Field crop: maize
Growth stage: 2
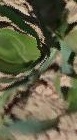
Species: maize